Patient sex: F
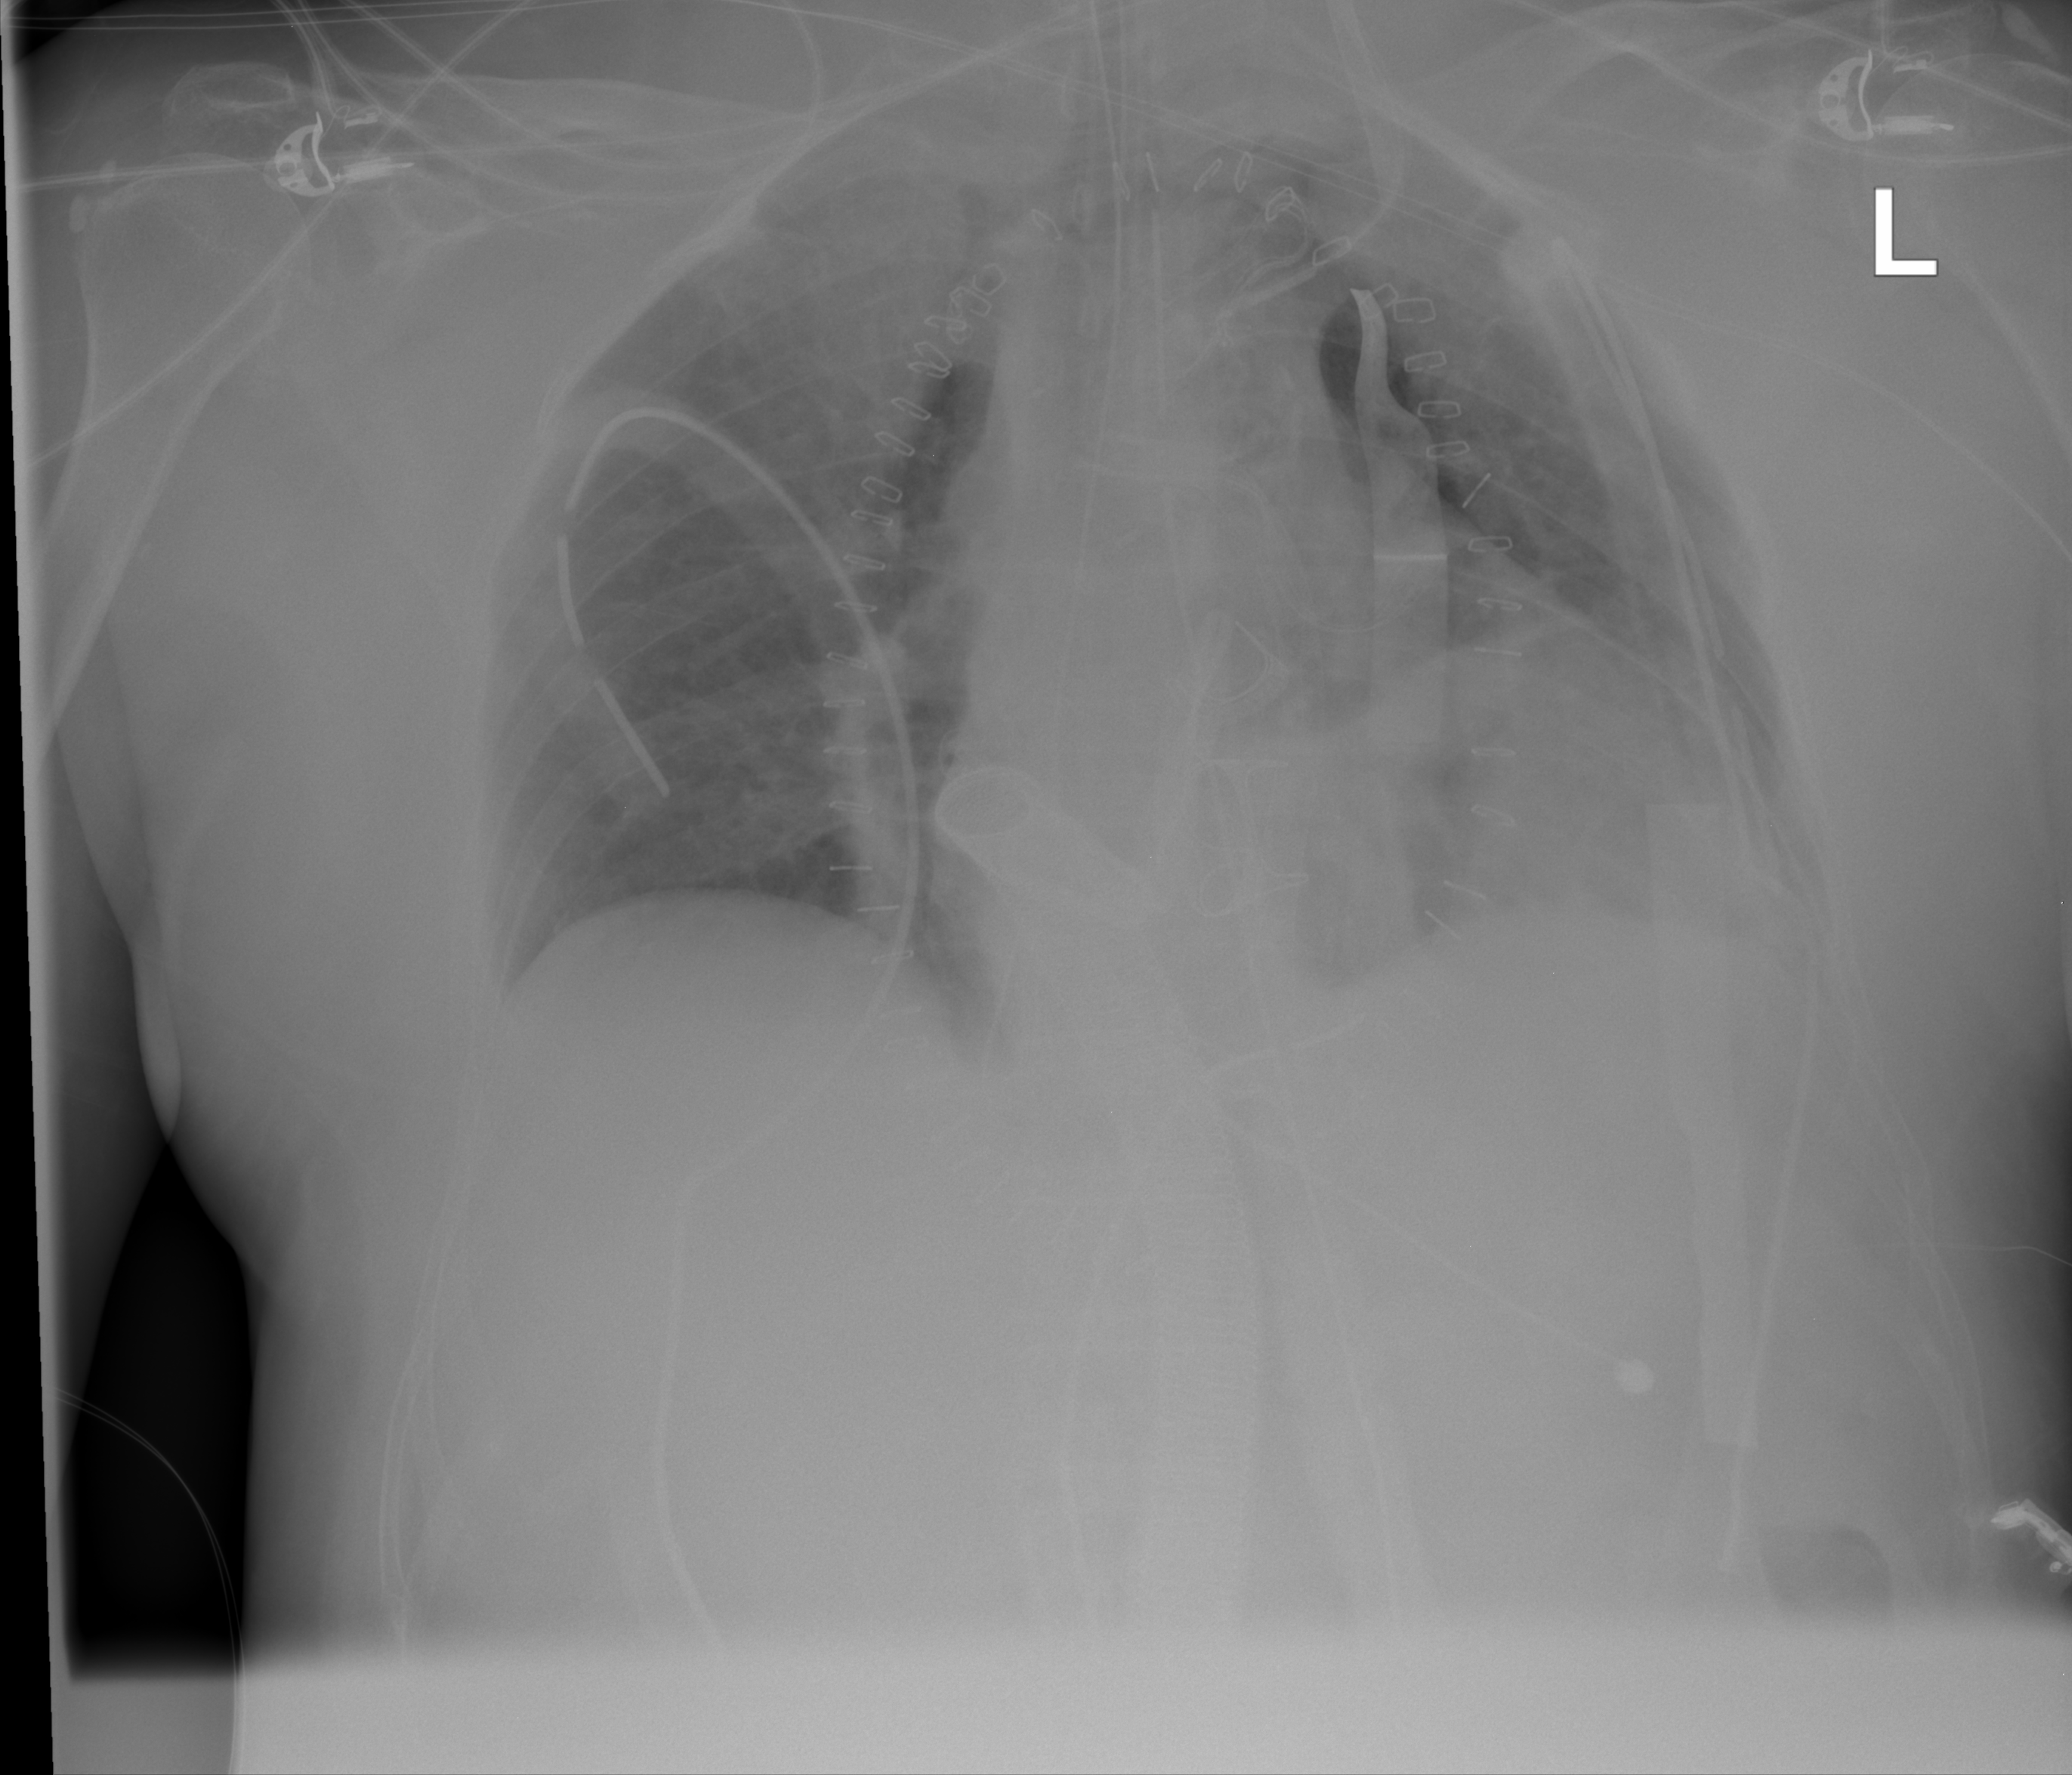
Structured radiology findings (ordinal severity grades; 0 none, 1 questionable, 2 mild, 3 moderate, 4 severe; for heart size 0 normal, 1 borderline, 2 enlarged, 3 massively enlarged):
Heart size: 2
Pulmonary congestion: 2
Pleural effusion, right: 0
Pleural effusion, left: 2
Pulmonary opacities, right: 3
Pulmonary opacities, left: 3
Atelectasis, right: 0
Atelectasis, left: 2